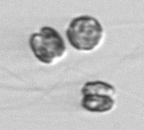
Label: Thalassiosira_sp_aff_mala